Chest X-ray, AP view. Patient: 61 years old, sex F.
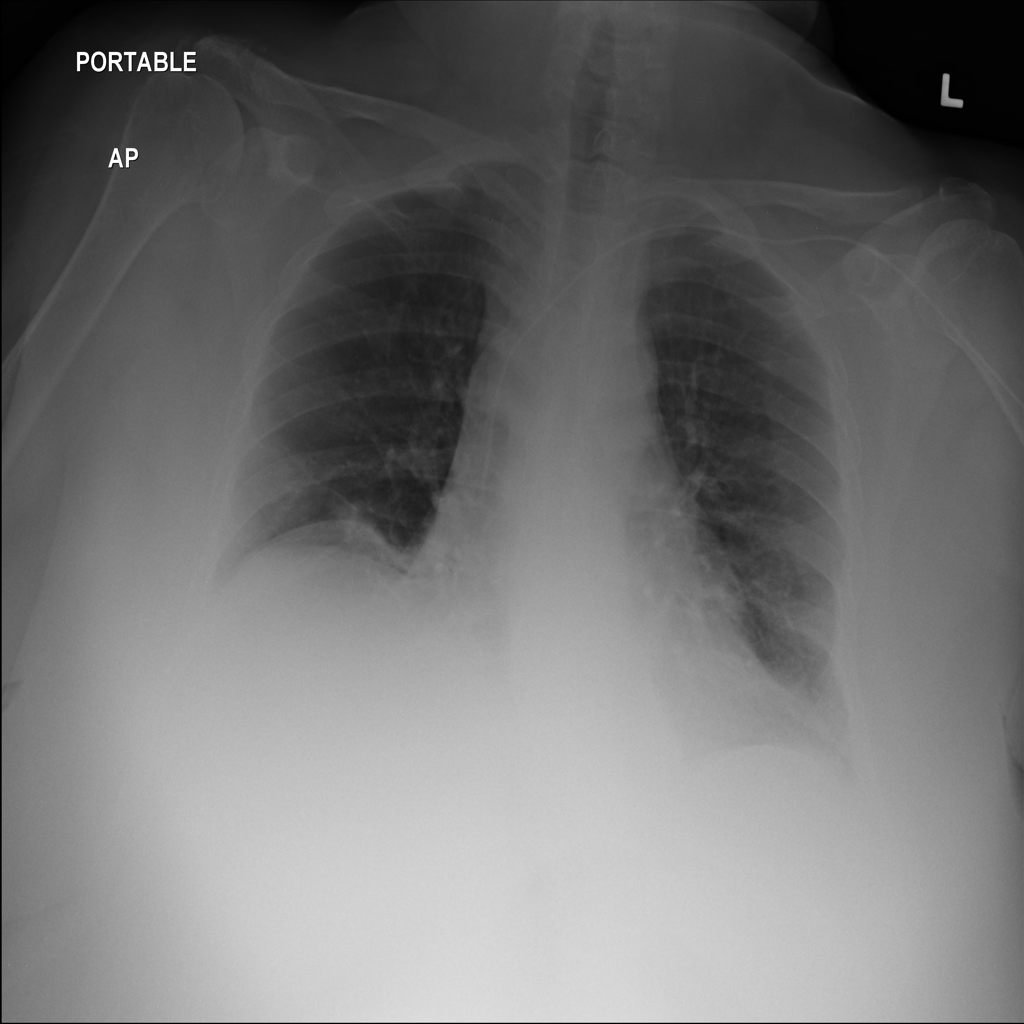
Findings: Atelectasis